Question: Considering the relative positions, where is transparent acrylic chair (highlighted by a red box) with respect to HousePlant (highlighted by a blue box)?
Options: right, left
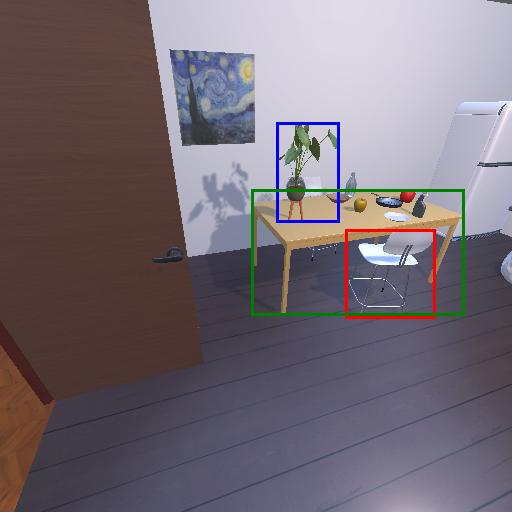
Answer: right